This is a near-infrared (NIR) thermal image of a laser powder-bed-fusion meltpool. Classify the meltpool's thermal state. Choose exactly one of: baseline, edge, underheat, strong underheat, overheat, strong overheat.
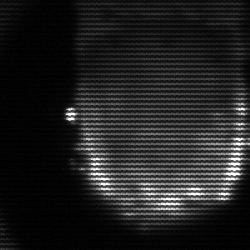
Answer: baseline